Question: I have an application which uses Spring 2.5 and Hibernate 3.
There's a web application with a presentation layer, a servive layer and a DAO layer, as well as some Quartz jobs sharing the same service and DAO layers.
Transactions are initialized in different layers with @Transactional annotations, like this:

It led me to a problem I described here: <URL>
I read a bit about how to set-up transactions to wire Spring and Hibernate together. It looks the recommended approach is to initialize transactions in the service layer.
What I don't like is that most transactions exist only because they are required for hibernate to work properly.
And when I really need a transaction for a job calling multiple service methods, it seems I don't have a choice to keep initializing transactions from the jobs. So moving @Transactional annotations from DAO to service doesn't seem to make any difference.
How would you recommend to set-up transactions for this kind of application?
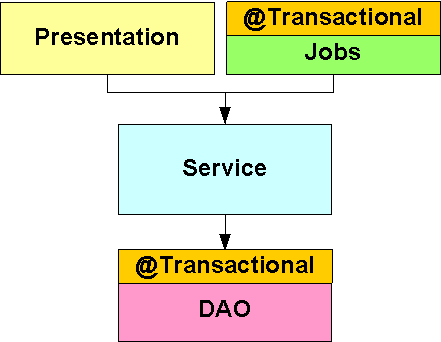
Answer: > I read a bit about how to set-up transactions to wire Spring and Hibernate together. It looks the recommended approach is to initialize transactions in the service layer.
Definitely. Transaction demarcation should be done at the service layer level, not at the DAO layer level:
- -
> What I don't like is that most transactions exist only because they are required for hibernate to work properly.
You should maybe elaborate this part because transactions are not Hibernate specific.
> And when I really need a transaction for a job calling multiple service methods, it seems I don't have a choice to keep initializing transactions from the jobs.
If you want to call multiple services inside a transaction initiated from the Job layer, declare your services as transactional with <URL>.
> So moving @Transactional annotations from DAO to service doesn't seem to make any difference.
It make a difference and the fact that you need to initiate transactions from the Job layer when running batches doesn't make things different.
I warmly recommend to read the <URL>.
---
> (...) my main problem comes from Hibernate. Sorry if I wasn't clear.
No problem. It's just that when a question is vague, you often get a vague answer :)
> From hibernate documentation: "Database transactions are never optional. All communication with a database has to occur inside a transaction.". That's why developers put DAO methods transactional on my project.
Sorry but the above statement only says that the , nothing more, and deciding where to start transaction is left at your discretion (typically the service layer). If you do it at the DAO level, what if 'MySuperService' calls 'DaoFoo' and 'DaoBar' and 'DaoBar' fails? In such cases, you'll probably want to rollback all the changes, not only those performed in 'DaoBar'. Hence the need to control transaction where the unit of work starts.
IMHO, the developers need some guidance.
> Does that mean all my services should be transactional? Even when I just read data for example?
First of all, I suggest to read <URL> to clarify things about . Reading the whole page is worth it but let me just quote this specific part:
> Many application developers think they
can talk to a database outside of a
transaction. This obviously isn't
possible; . The term nontransactional
data access means there are no
explicit transaction boundaries, no
system transaction, and that the
behavior of data access is that of the
autocommit mode. It doesn't mean no
physical database transactions are
involved.
Once you'll be done with the above link, the next suggested reading will be <URL>. Here is the relevant part:
> (...) The bottom line is that when you
use an ORM-based framework, the
read-only flag is quite useless and in
most cases is ignored. But if you
still insist on using it, always set
the propagation mode to SUPPORTS, as
shown in Listing 9, so no transaction
is started:'SUPPORTS''''
@Transactional(readOnly = true, propagation=Propagation.SUPPORTS)
public TradeData getTrade(long tradeId) throws Exception {
return em.find(TradeData.class, tradeId);
}
'''
Better yet, just avoid using the
'@Transactional' annotation altogether
when doing read operations, as shown
in Listing 10:'@Transactional''''
public TradeData getTrade(long tradeId) throws Exception {
return em.find(TradeData.class, tradeId);
}
'''